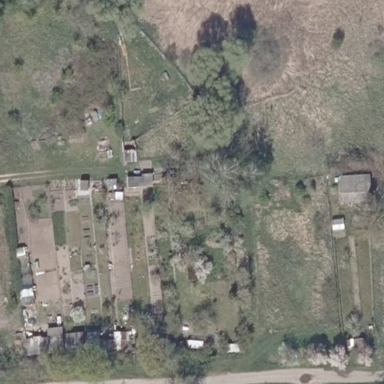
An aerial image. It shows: Area designated for allotments.